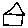
Label: house